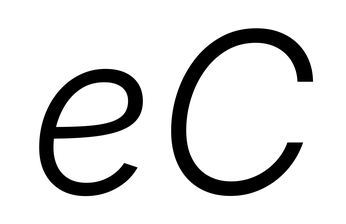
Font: Inter-Italic_Light_Italic